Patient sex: M
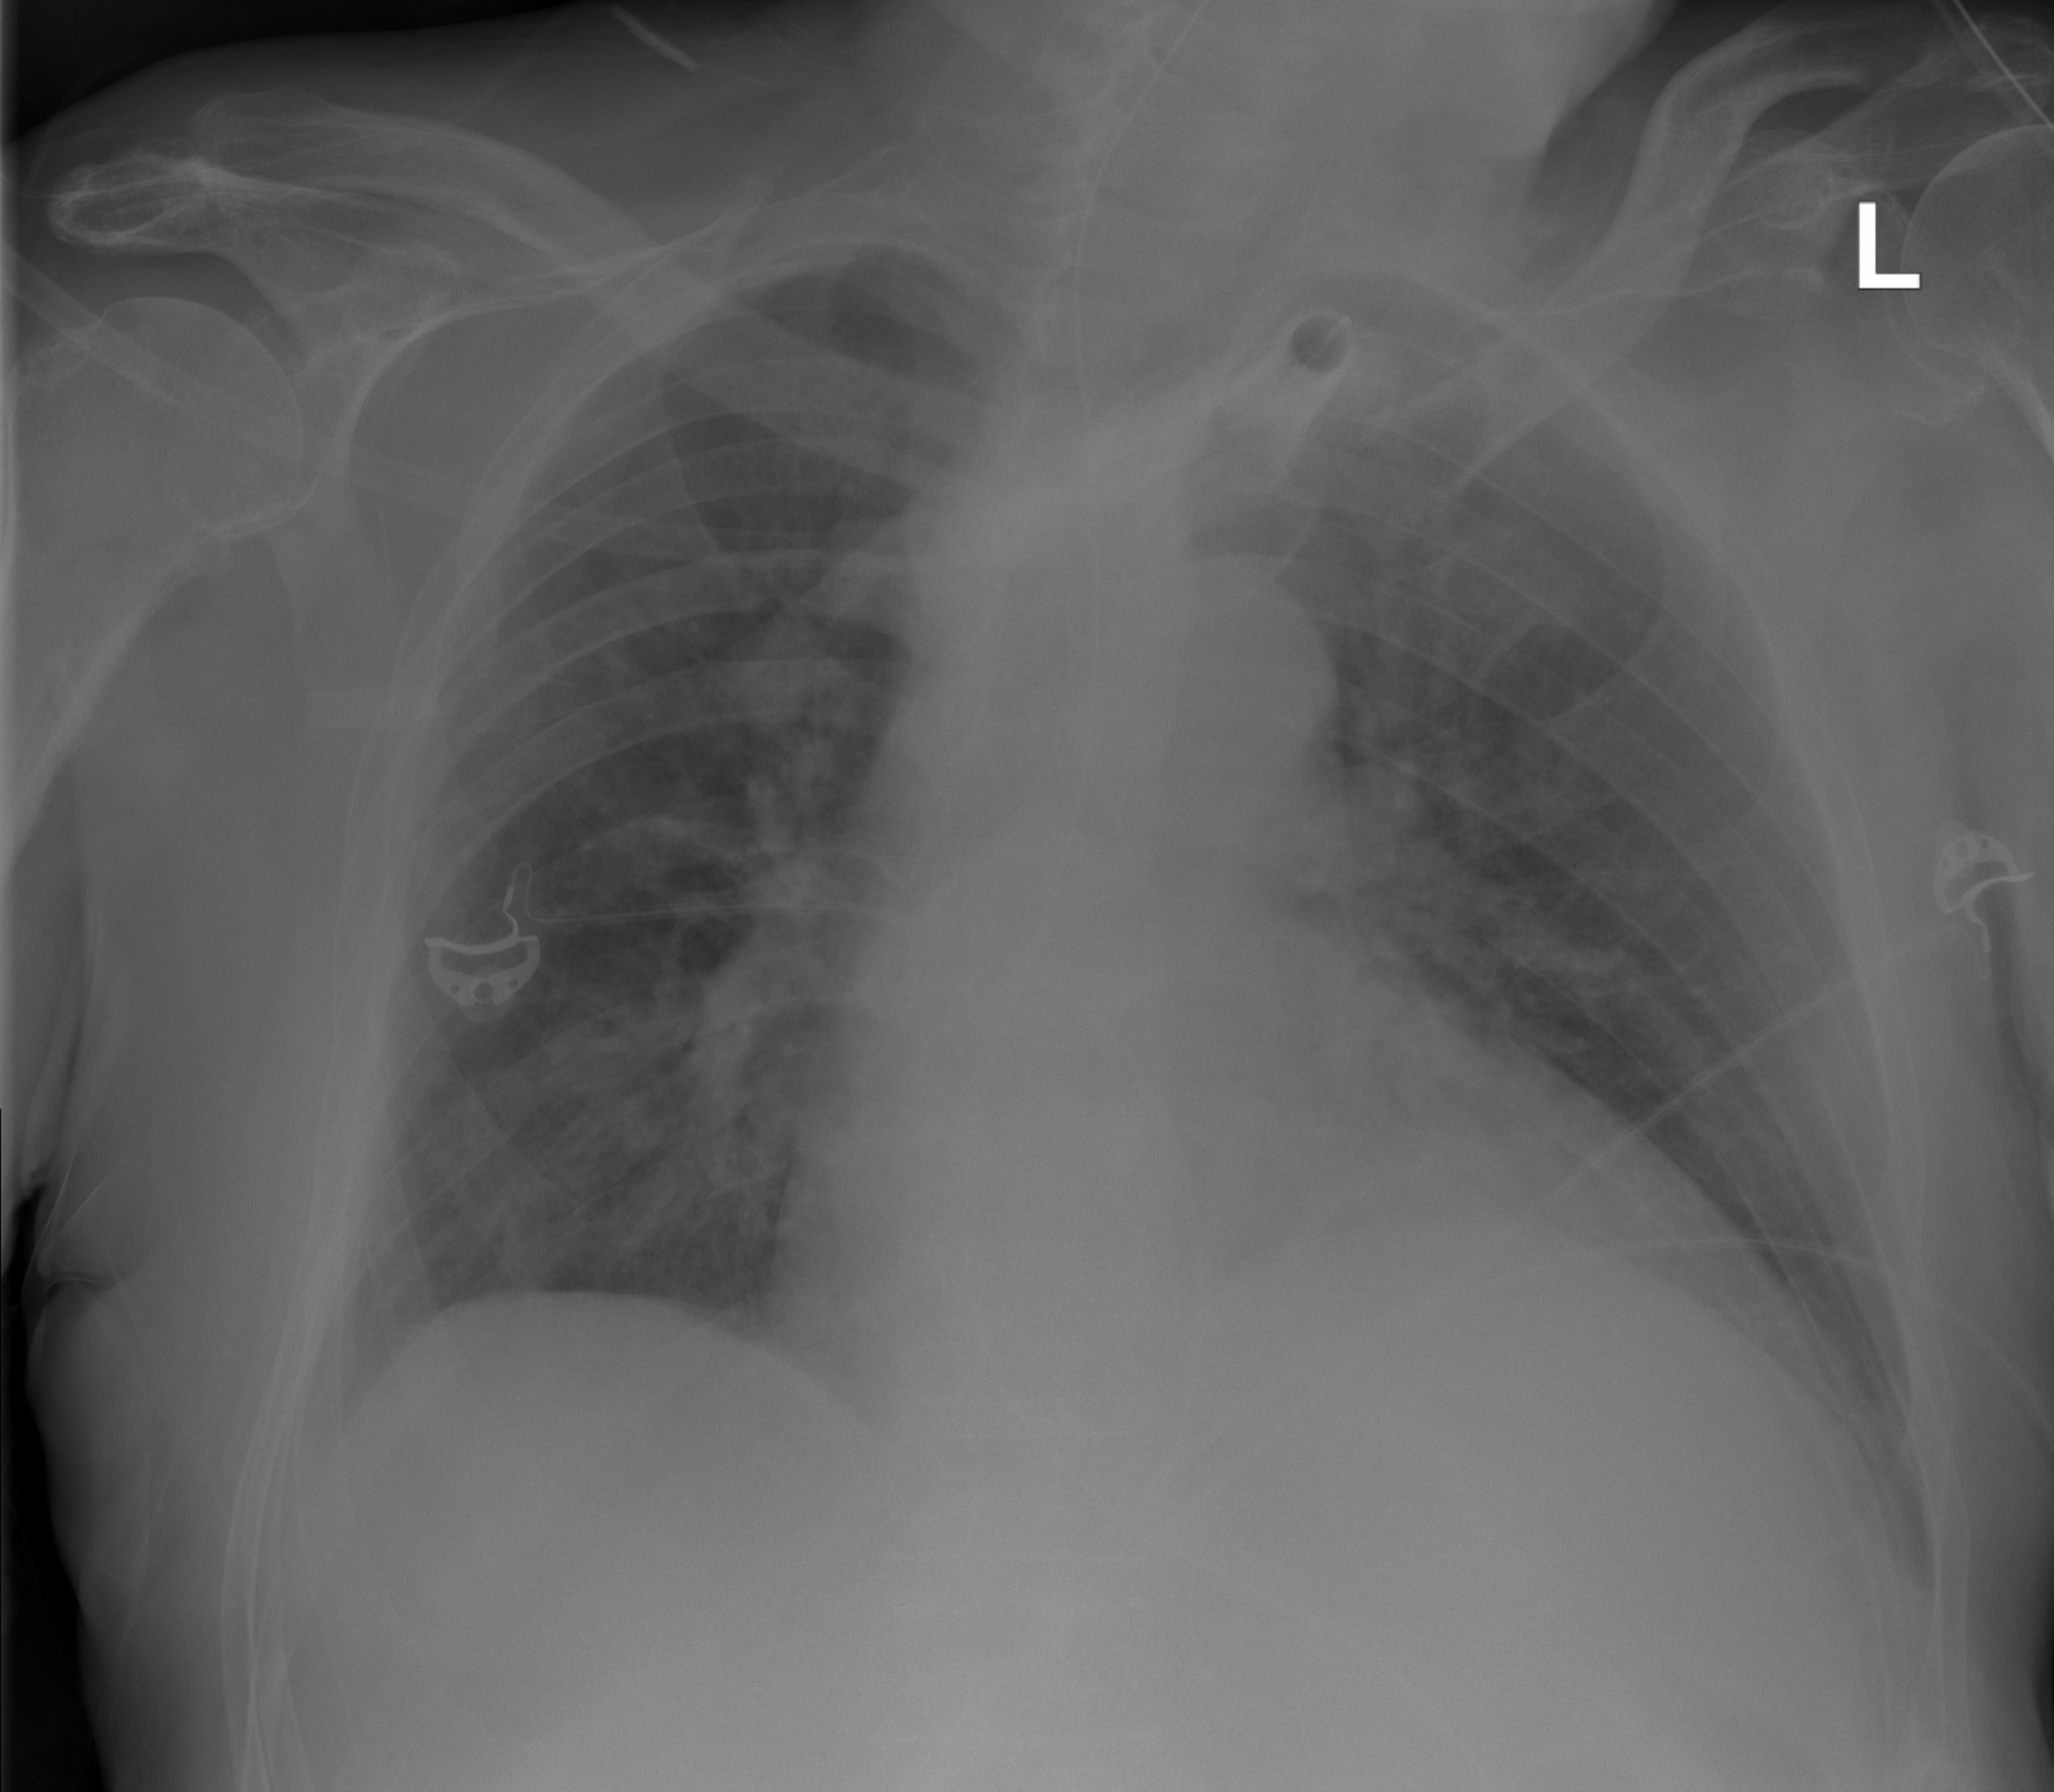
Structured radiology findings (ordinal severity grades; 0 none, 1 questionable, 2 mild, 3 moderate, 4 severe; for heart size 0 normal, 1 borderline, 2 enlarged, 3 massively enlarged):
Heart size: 3
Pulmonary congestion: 2
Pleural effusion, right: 0
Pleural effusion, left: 0
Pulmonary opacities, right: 1
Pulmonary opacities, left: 1
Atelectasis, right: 0
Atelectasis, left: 0